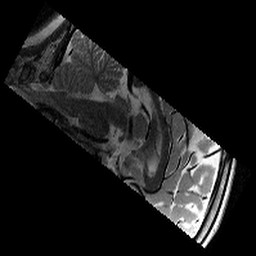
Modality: T2w
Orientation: sagittal
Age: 10
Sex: female
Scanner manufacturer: siemens
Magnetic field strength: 3 T
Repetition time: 9.23 s
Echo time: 0.067 s